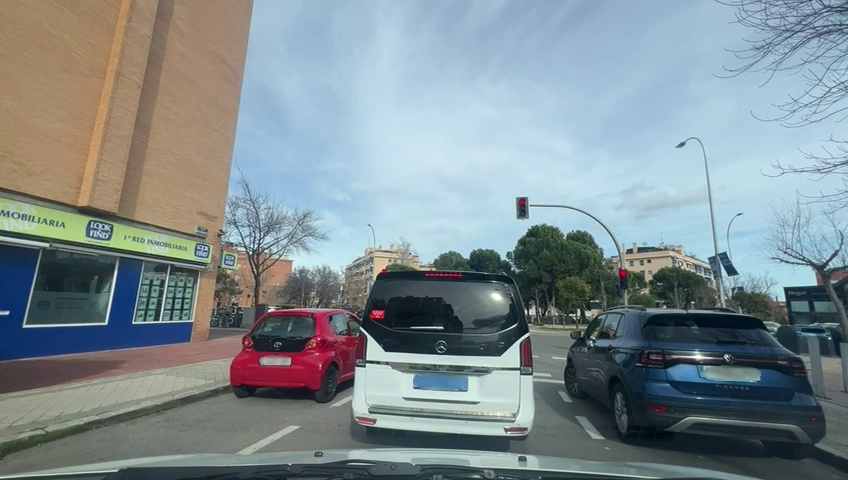
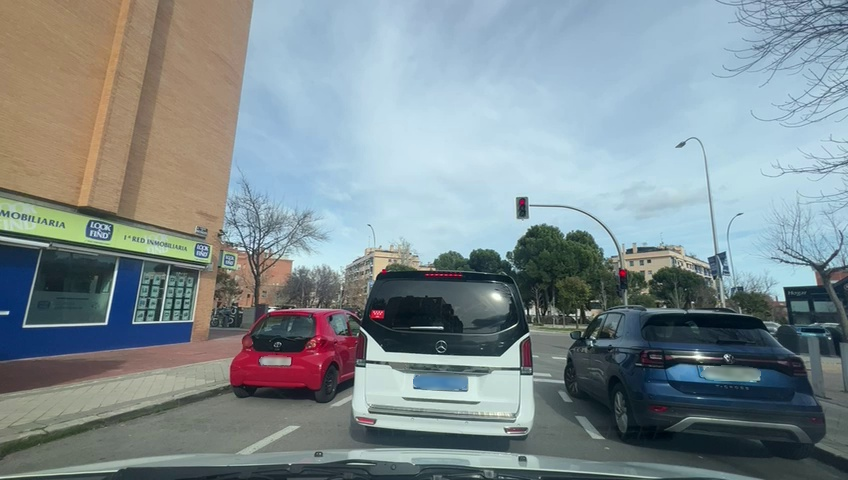
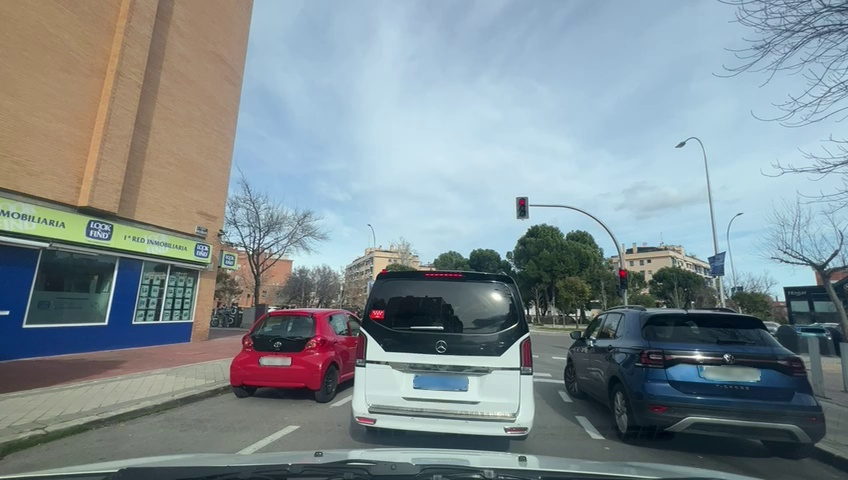
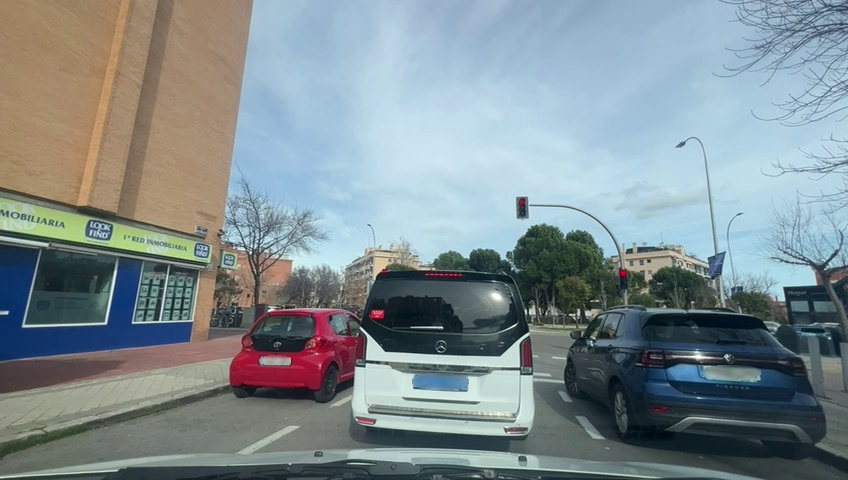
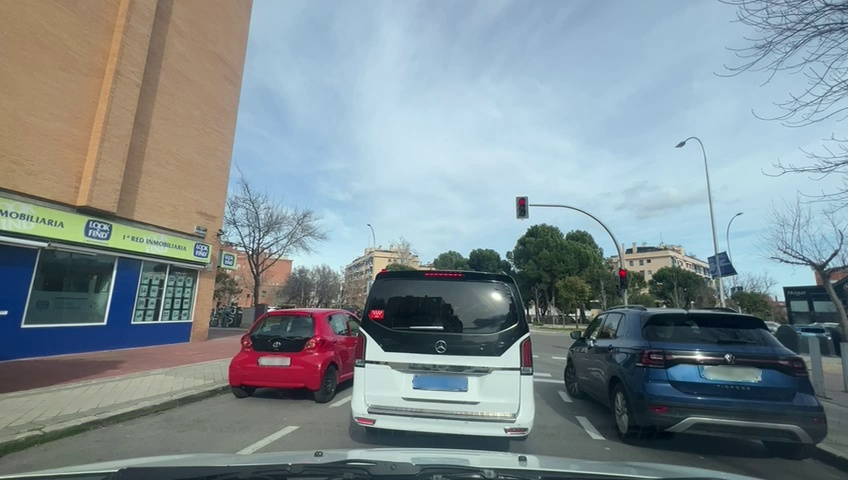
Situation: Traffic light
Question: Do you observe any red traffic light regulating the ego lane?
Answer: Yes
Reasoning: A red traffic light is visible directly ahead, aligned with the ego lane and direction of travel.

Situation: Traffic light
Question: What is the color of the traffic light regulating the ego lane?
Answer: Red
Reasoning: The traffic light facing the ego lane displays red.

Situation: Traffic light
Question: Is the ego vehicle positioned in a dedicated right-turn lane before the traffic light?
Answer: No
Reasoning: The ego vehicle is located in the central lane.

Situation: Traffic light
Question: Is the ego vehicle positioned in a dedicated left-turn lane before the traffic light?
Answer: No
Reasoning: The ego vehicle is located in the central lane.

Situation: Traffic light
Question: Are multiple traffic lights regulating the ego direction of travel displaying different colors simultaneously?
Answer: No
Reasoning: A red traffic light is visible directly ahead, aligned with the ego lane and direction of travel.